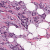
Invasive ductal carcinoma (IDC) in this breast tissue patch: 1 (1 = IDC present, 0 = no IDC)